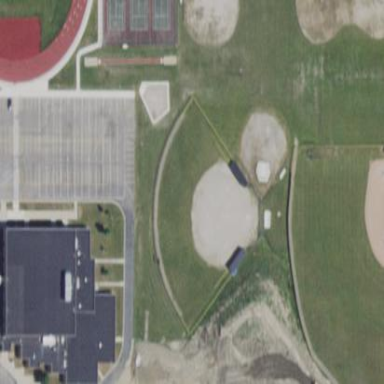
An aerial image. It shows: Softball pitch for leisure sports.